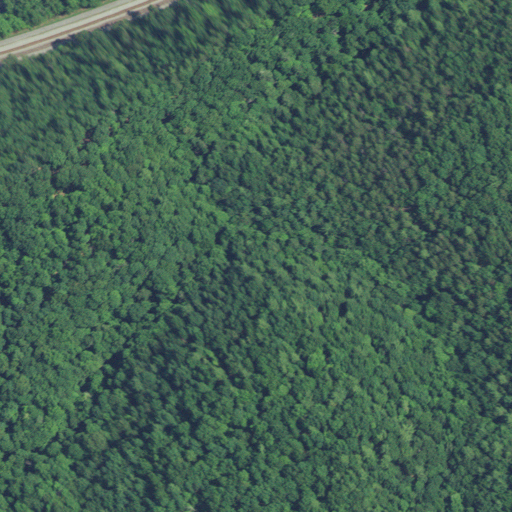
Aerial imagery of valley in West Virginia named Shanty Hollow containing deciduous forest, mixed forest, evergreen forest, open water, and grassland